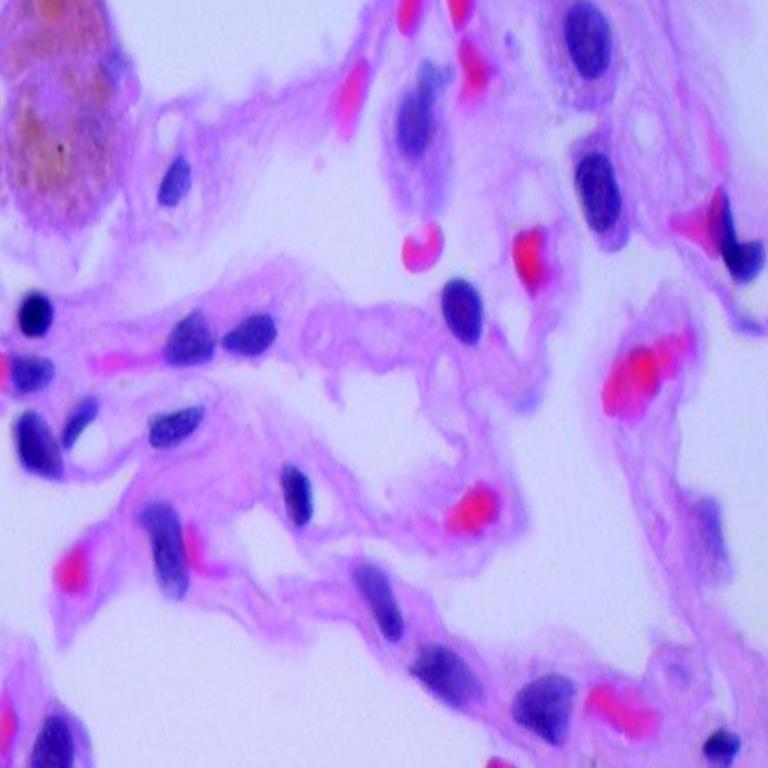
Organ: lung
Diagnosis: benign